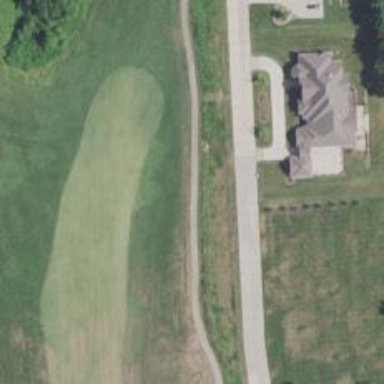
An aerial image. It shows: Service road used as golf cart path.